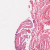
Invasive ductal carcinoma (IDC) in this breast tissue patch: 0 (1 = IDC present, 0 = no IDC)